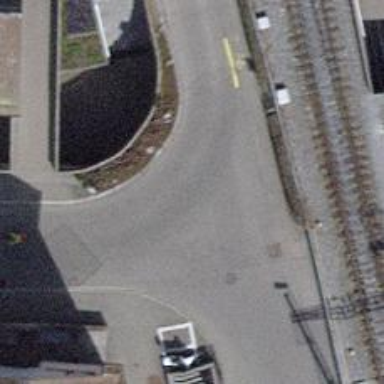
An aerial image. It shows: Footway with asphalt surface passing through tunnel.